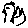
Label: bird